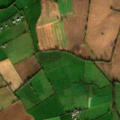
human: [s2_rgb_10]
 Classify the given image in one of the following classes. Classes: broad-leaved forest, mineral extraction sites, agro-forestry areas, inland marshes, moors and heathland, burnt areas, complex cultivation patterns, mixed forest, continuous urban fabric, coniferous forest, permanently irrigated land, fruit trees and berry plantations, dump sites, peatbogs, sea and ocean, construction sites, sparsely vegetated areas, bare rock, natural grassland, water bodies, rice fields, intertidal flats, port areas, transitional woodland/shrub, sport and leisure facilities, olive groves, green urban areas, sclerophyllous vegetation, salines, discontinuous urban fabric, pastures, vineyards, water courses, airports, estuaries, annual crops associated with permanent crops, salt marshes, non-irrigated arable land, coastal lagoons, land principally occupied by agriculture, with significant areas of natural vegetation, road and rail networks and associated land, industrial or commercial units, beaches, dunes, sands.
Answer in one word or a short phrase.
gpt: non-irrigated arable land, pastures